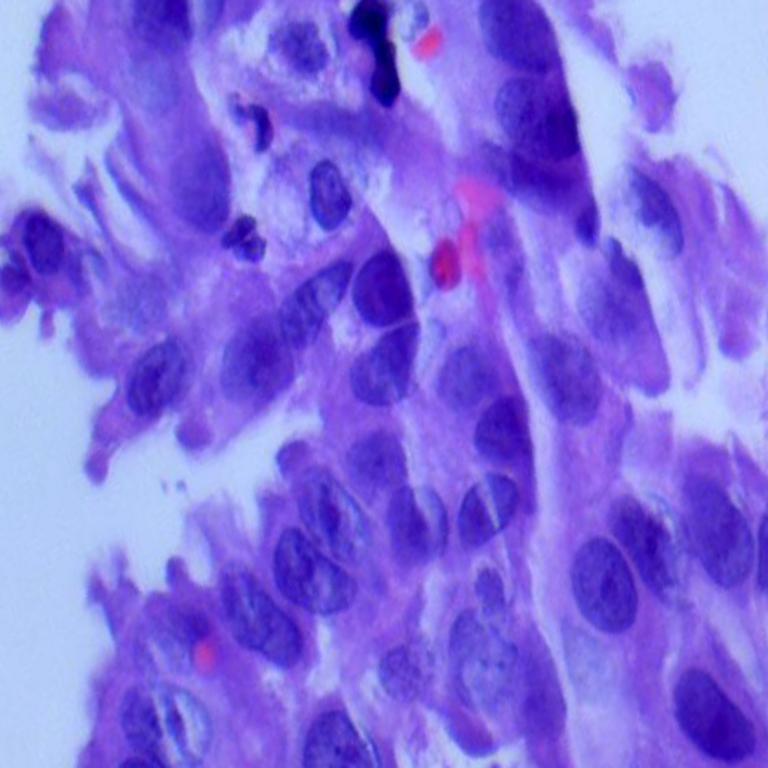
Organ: lung
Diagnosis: adenocarcinomas